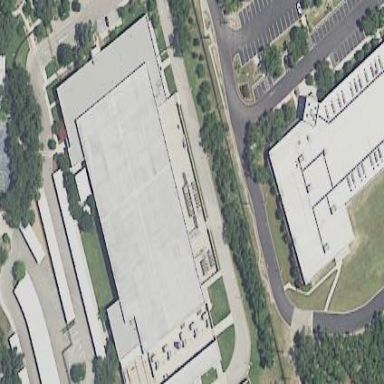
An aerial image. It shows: Data center building.